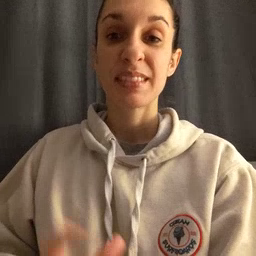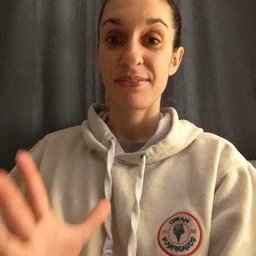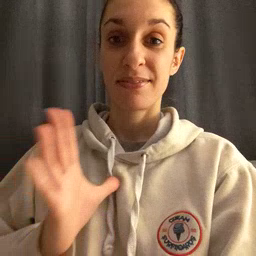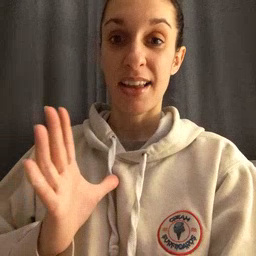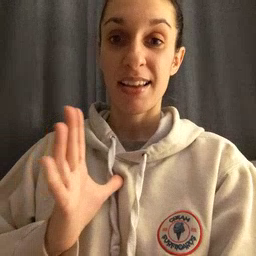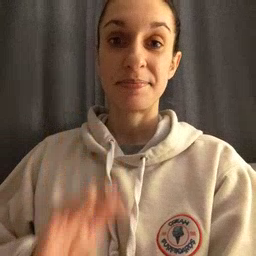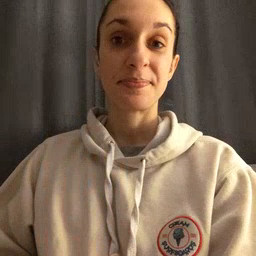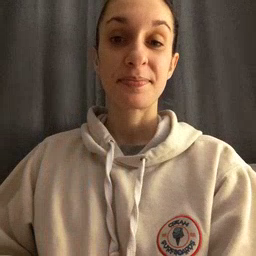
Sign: fine